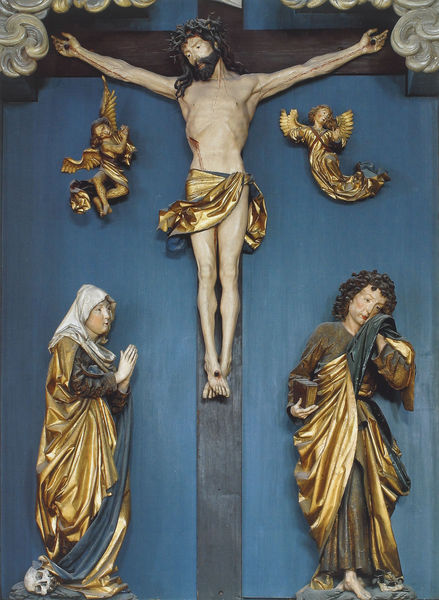
Titel: Hochaltar der Stadtpfarrkirche St. Georg in Nördlingen
Künstler: Nicolaus Gerhaert von Leyden
Standort: Nördlingen, St. Georg (EU - D - Bayern)
Schlagwörter: blau, flügel, holz, johannes, trauer, figur, gewand, gold, mutter, locken, engel, figuren, kopftuch, nagel, buch, kreuz, schnitzerei, christus, jesus, kreuzigung, heilige, jünger, maria, dornenkrone, kreuzigungsgruppe, aria